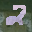
Label: 2